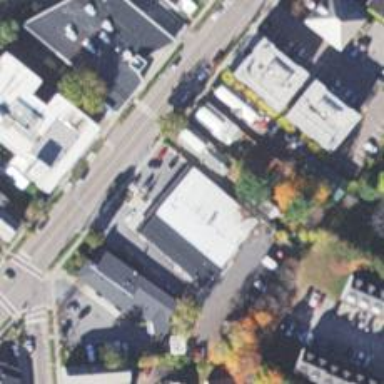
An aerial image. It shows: Convenience shop.